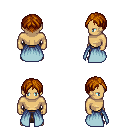
a pixel art fantasy rpg character, male body template, human, tanned skin, overskirt, robe skirt, brunette parted hairstyle, four views (front, back, left, right), 2x2 character sprite sheet, small pixel art, hard edges, no anti-aliasing